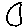
Label: moon